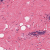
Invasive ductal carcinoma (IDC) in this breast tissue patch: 0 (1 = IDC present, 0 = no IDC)